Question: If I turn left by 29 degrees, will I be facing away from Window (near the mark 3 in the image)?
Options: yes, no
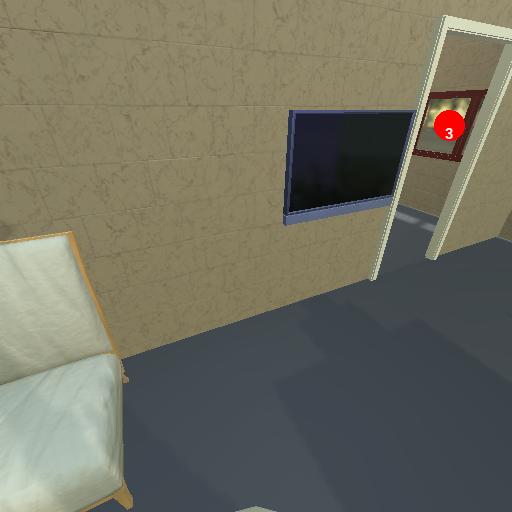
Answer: yes